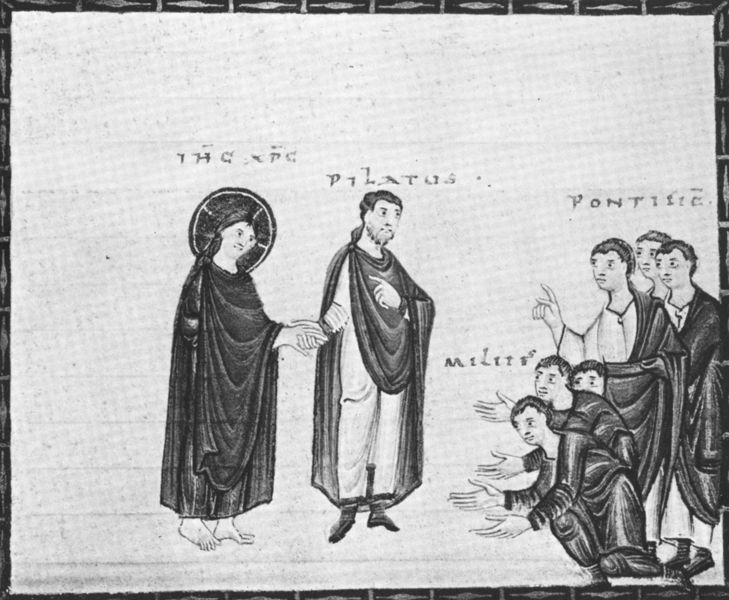
Titel: Codex Egberti
Institution: Trier, Stadtbibliothek/Stadtarchiv
Schlagwörter: hand, mann, umhang, weiß, menschen, finger, frau, geste, grau, männer, schwarz, blick, hose, augen, falten, lang, stehen, hände, mantel, paar, füße, schrift, schuhe, inschrift, robe, knie, fotografie, barfuss, buch, druck, schwarz-weiß, titel, text, knien, überschrift, pilatus, beten, namen, buchseite, gestus, heiligenschein, nimbus, jesus, toga, mittelalter, priester, fingerzeig, heiliger, heilige, anbeten, schüler, jünger, heilig, roben, betteln, latein, wörter, buchmalerei, vergöttern, pontius, langes gewand, 900, pontille, fgest